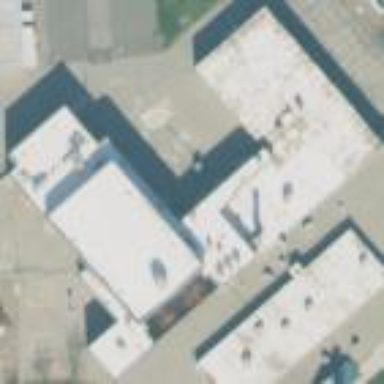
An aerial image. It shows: School building.